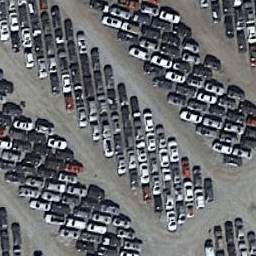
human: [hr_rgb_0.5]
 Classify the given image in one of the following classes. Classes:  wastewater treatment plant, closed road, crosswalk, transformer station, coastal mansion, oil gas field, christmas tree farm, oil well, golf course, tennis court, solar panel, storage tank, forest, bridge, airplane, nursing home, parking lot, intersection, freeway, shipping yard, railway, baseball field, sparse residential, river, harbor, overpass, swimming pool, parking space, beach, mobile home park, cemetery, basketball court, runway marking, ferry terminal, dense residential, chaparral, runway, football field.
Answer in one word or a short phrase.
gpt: parking lot